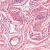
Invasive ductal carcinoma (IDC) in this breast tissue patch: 0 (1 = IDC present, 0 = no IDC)